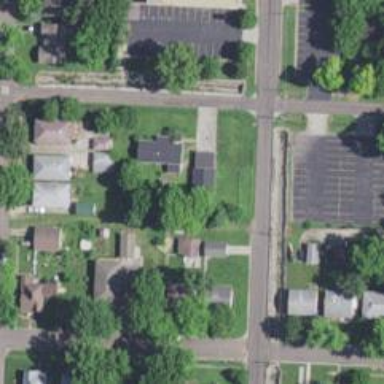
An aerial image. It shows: Alley classified as service road.